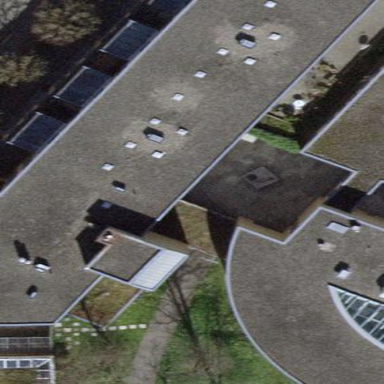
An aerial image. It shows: Modern apartment building with flat roof design.